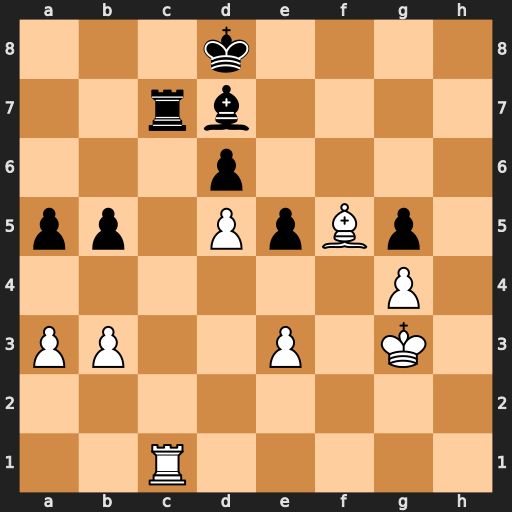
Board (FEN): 3k4/2rb4/3p4/pp1PpBp1/6P1/PP2P1K1/8/2R5
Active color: w
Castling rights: -
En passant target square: -
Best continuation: Rxc7 Kxc7 Bxd7 Kxd7 Kf3 a4 bxa4